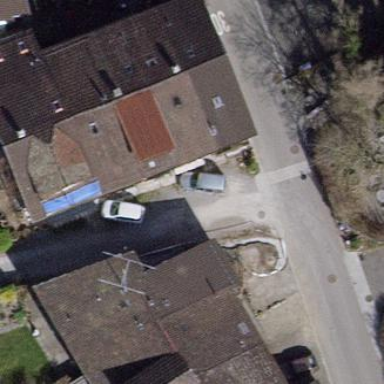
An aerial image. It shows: Terrace building with gabled roof.